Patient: sex F, age 72
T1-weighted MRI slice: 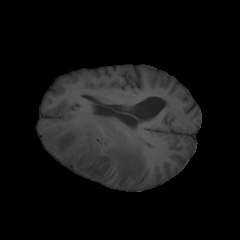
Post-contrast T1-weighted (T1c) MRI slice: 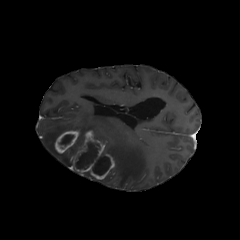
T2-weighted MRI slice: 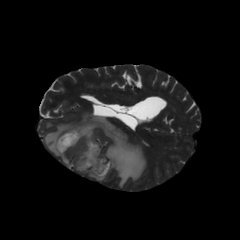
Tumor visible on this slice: yes
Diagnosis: Glioblastoma, IDH-wildtype
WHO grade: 4